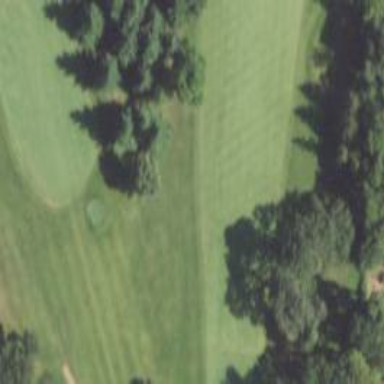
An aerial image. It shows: Grassy area designated as golf fairway.